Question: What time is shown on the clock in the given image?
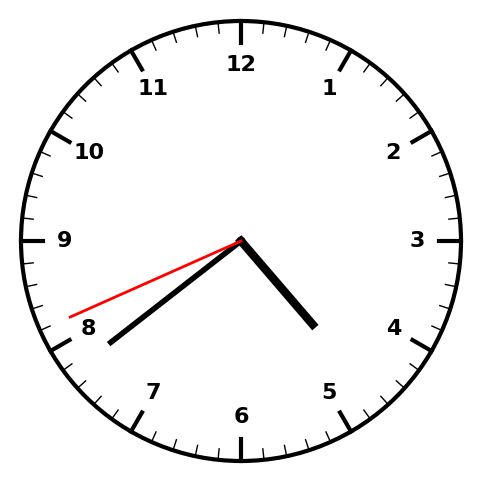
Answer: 04:38:41